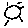
Label: sun